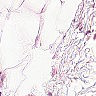
Metastatic tissue present: no